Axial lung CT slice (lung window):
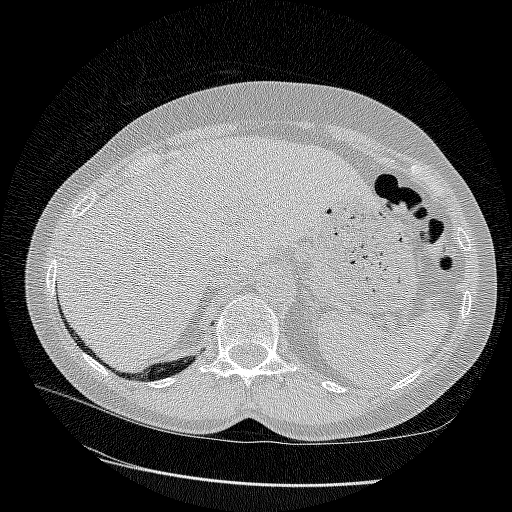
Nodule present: no